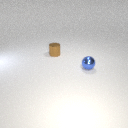
small blue metal sphere to the right of small brown metal cylinder